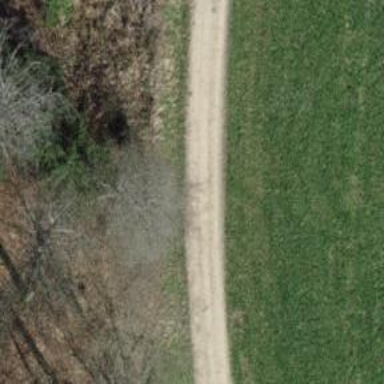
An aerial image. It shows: Track with grade 2 gravel surface.